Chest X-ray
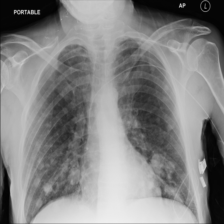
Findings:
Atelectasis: negative
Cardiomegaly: negative
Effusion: negative
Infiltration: negative
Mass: negative
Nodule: positive
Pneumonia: negative
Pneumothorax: negative
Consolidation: negative
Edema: negative
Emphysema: negative
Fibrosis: negative
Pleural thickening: negative
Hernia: negative